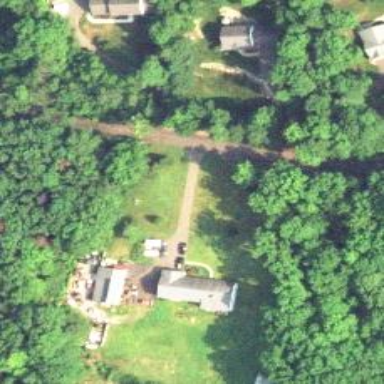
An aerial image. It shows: Driveway leading to service road.